Field crop: maize
Growth stage: 2
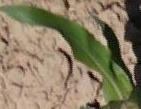
Species: maize